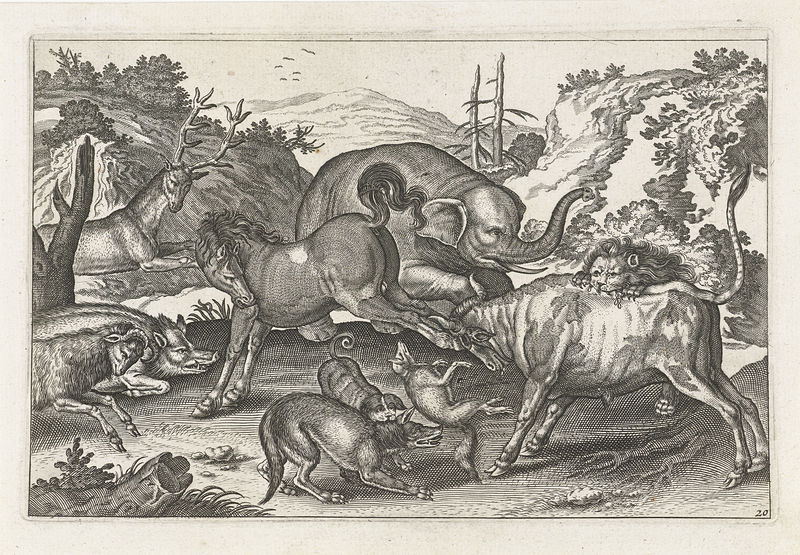
Titel: Vechtende dieren
Künstler: Adriaen Collaert
Standort: Amsterdam
Institution: Rijksmuseum
Schlagwörter: fight, white, black, old, horses, sky, tree, mountain, nature, trees, grass, drawing, black and white, animals, bird, dog, dogs, sketch, birds, eagle, leaves, animal, deer, cow, horse, leaf, outdoors, forrest, bull, antelope, goat, ram, run, soil, eat, land, waterfall, biblical, lion, fox, snake, mud, zoo, boar, wild, drwaing, pig, shrubbery, wolf, elephant, lizard, catch, tusks, hog, hyena, grasss, litograph, raccoon, attach, bids, sow, linograph